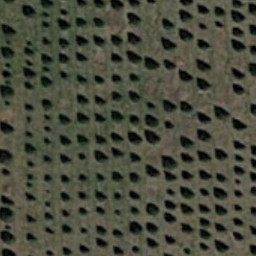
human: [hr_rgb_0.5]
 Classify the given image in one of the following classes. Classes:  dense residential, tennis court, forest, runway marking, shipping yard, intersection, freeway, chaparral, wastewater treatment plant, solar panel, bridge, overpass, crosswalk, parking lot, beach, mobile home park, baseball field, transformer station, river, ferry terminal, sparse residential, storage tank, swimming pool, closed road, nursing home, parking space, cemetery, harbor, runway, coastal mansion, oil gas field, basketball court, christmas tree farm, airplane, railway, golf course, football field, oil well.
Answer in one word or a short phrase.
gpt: christmas tree farm